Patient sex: M
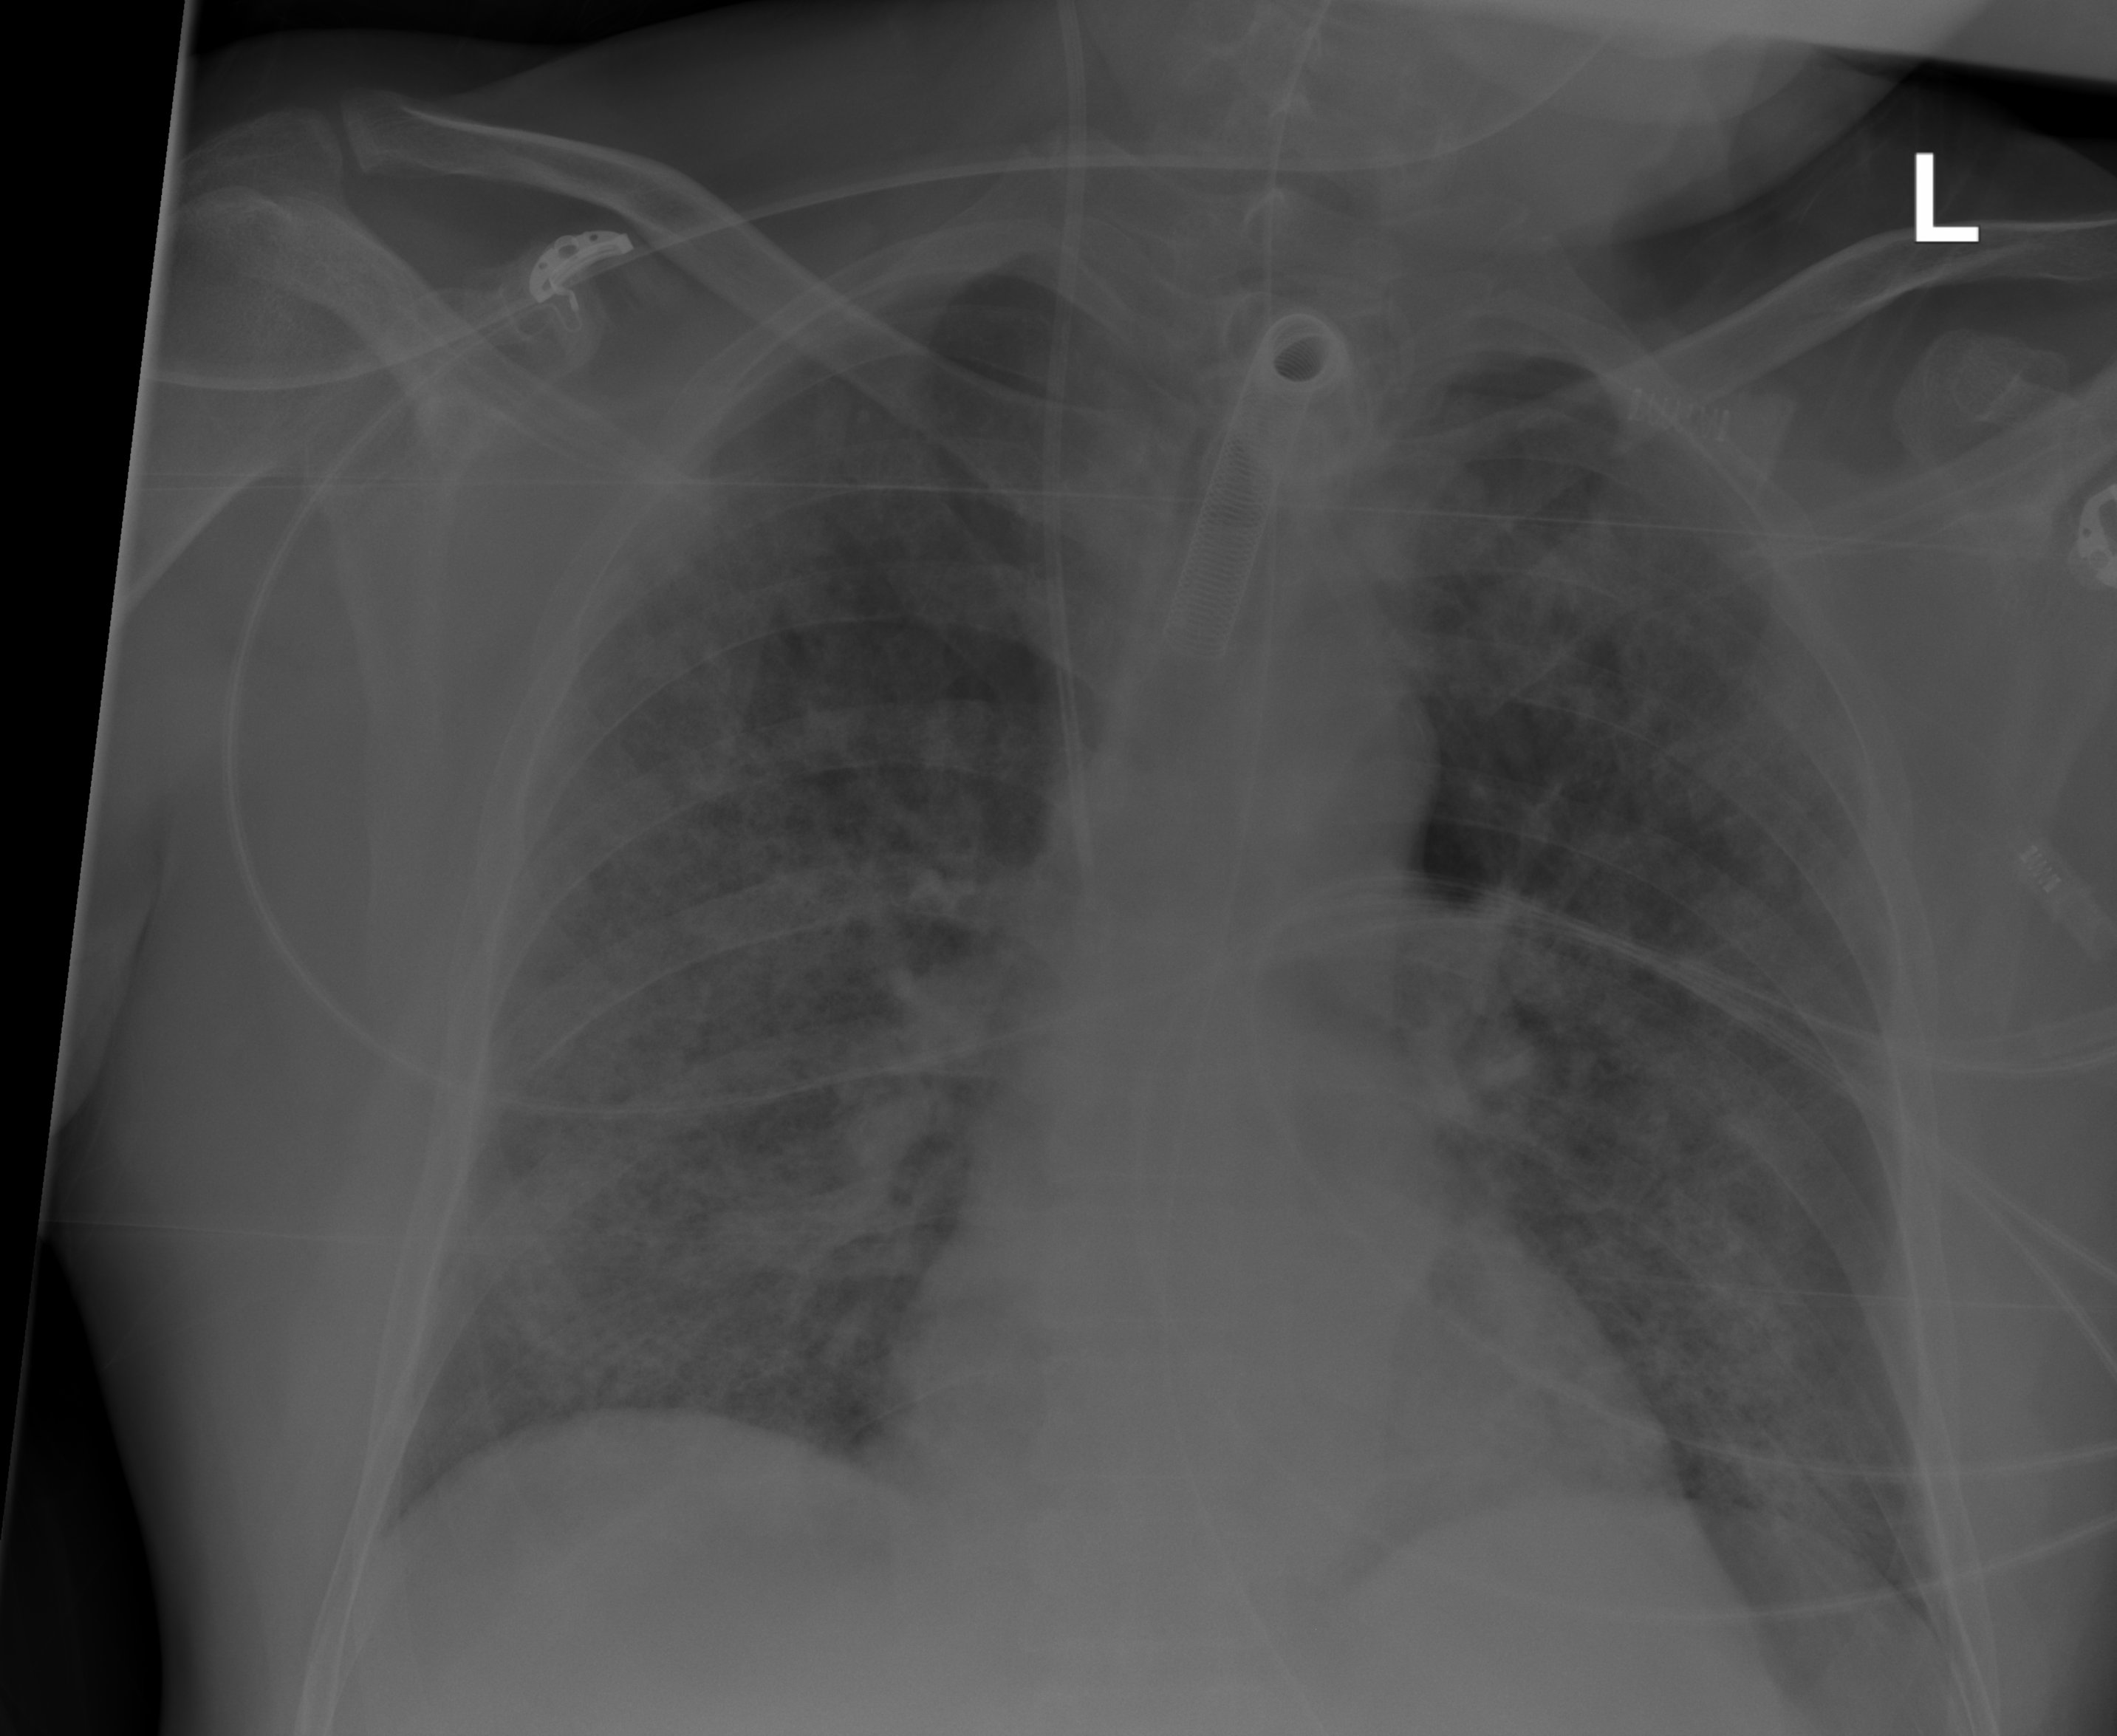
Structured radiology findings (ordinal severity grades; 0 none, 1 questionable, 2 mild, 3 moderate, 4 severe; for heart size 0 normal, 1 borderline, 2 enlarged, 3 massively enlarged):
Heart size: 0
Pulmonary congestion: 0
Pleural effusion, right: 0
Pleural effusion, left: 0
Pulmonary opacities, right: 3
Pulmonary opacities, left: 3
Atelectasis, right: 3
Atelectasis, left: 2